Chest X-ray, PA view. Patient: 29 years old, sex M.
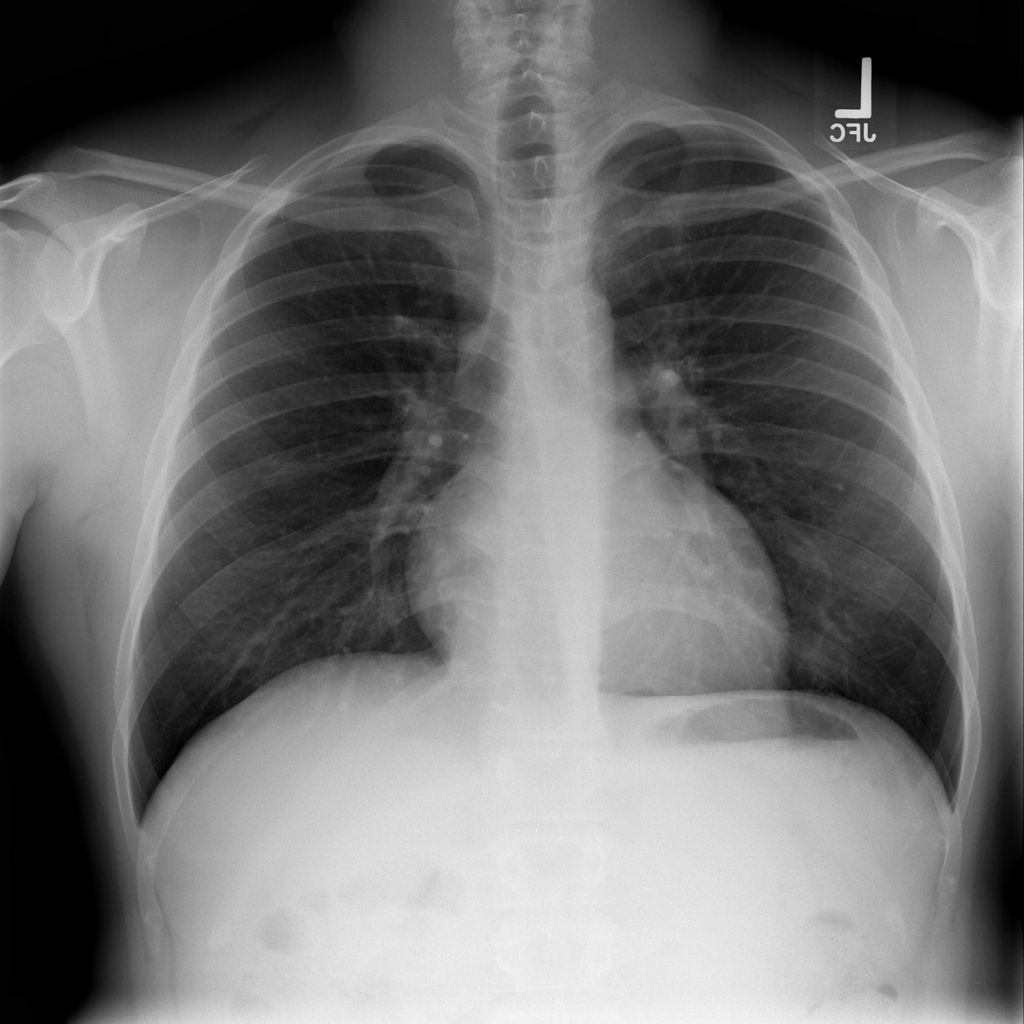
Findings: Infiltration